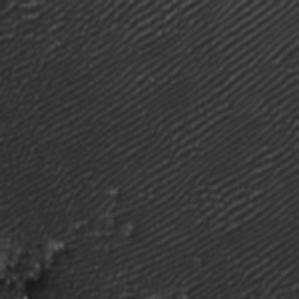
Label: frost